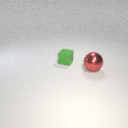
small green rubber cube to the left of large red metal sphere